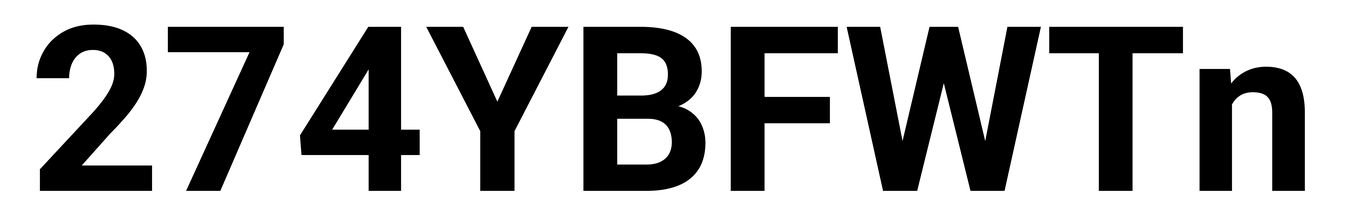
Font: Roboto_Bold